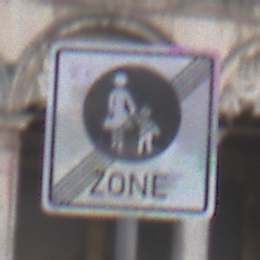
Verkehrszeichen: EndeFussgaengerzone
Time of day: SunriseSunset
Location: Outdoor (Urban)
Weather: PartlyCloudy
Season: NotSpecified
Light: Natural